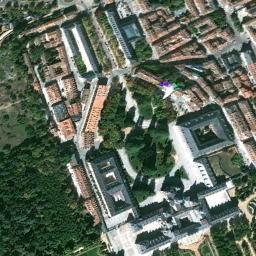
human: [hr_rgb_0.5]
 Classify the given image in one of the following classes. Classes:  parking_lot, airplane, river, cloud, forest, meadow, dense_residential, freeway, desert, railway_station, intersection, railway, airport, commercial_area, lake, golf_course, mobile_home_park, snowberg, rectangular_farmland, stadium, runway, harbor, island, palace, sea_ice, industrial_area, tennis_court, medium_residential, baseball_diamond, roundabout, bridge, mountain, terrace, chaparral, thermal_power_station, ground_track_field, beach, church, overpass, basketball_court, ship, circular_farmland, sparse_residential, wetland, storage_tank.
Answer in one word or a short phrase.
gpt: palace